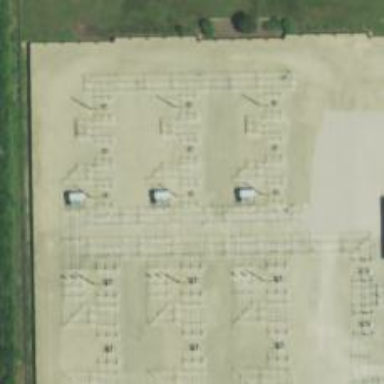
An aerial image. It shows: Switch for power supply.